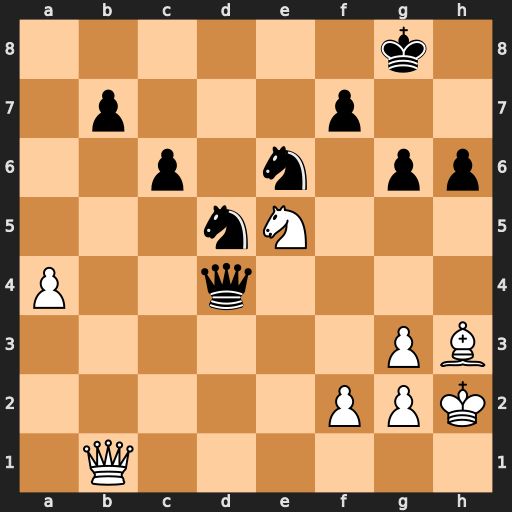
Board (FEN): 6k1/1p3p2/2p1n1pp/3nN3/P2q4/6PB/5PPK/1Q6
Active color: w
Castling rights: -
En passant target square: -
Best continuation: Bxe6 Qxe5 Qxg6+ Qg7 Bxf7+